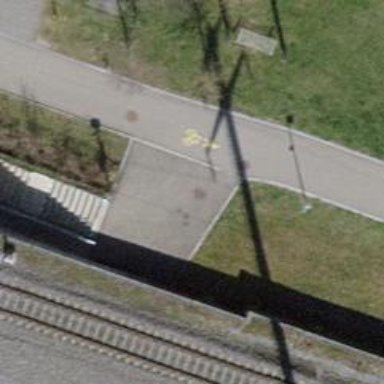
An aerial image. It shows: Road with steps.